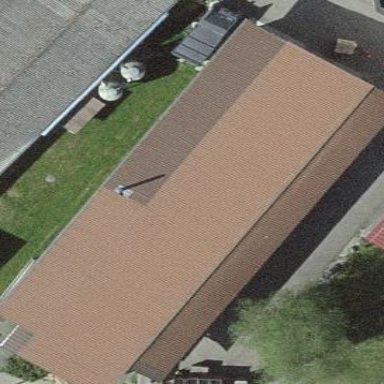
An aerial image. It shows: Commercial building.